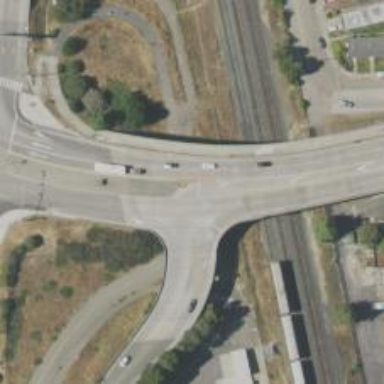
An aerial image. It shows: Secondary link road with bridge.